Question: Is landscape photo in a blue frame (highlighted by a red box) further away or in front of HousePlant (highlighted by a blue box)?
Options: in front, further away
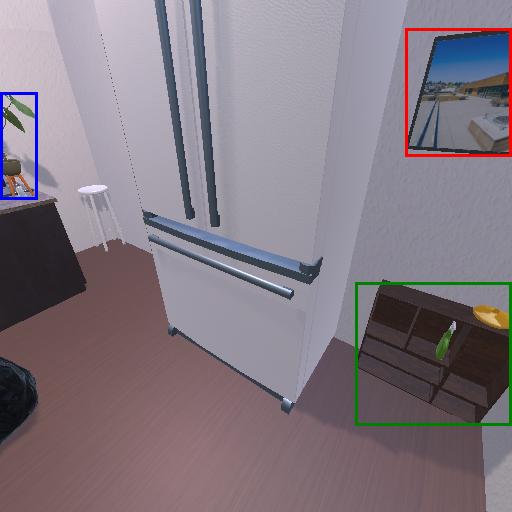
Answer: in front